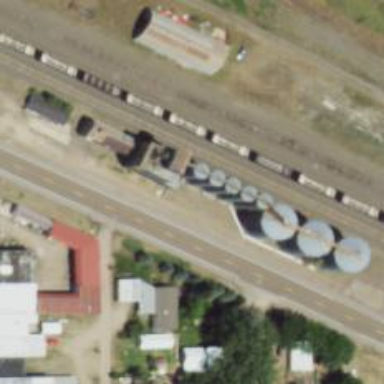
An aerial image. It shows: Silo.